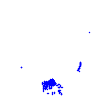
Particle: electron